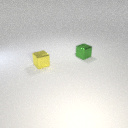
small green metal cube behind small yellow metal cube